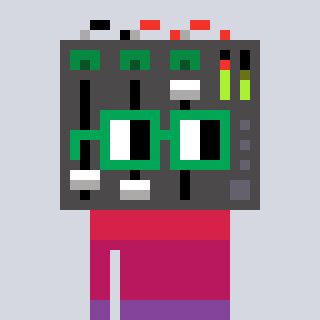
a pixel art character with square green glasses, a mixer-shaped head and a magenta-colored body on a cool background